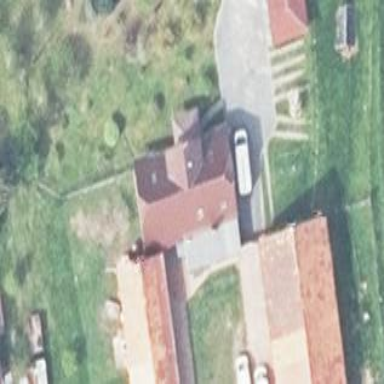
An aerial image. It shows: Simple and straightforward house.